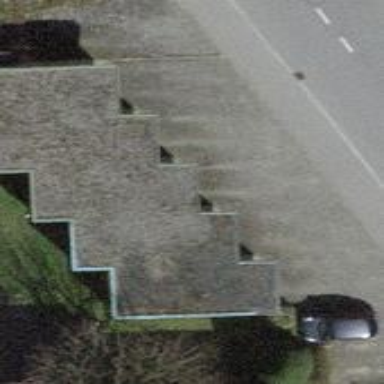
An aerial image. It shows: Group of garages.